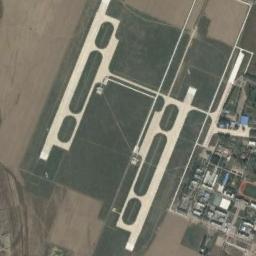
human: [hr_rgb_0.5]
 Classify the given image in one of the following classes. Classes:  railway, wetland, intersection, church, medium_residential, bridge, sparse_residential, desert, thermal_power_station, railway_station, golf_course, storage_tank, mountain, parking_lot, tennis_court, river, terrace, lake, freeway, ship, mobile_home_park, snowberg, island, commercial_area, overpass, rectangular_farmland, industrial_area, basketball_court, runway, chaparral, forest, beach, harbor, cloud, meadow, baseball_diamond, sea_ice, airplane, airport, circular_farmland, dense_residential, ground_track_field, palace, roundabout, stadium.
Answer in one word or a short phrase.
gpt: airport